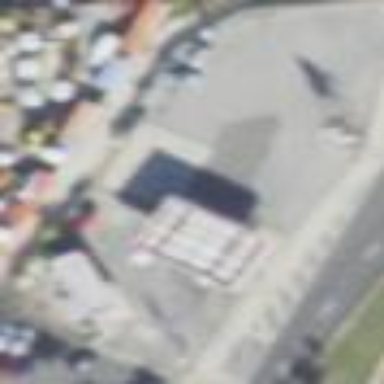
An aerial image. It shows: Fuel station.